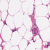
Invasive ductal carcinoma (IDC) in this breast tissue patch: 0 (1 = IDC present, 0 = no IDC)